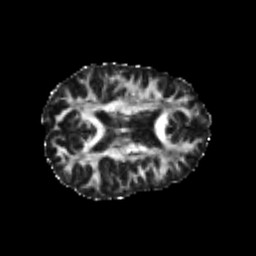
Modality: FA
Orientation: axial
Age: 22
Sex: female
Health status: healthy
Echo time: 0.074 s